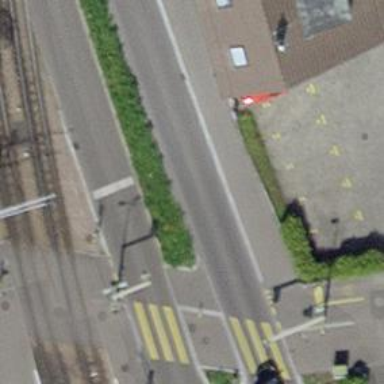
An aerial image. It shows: Road with traffic signals.